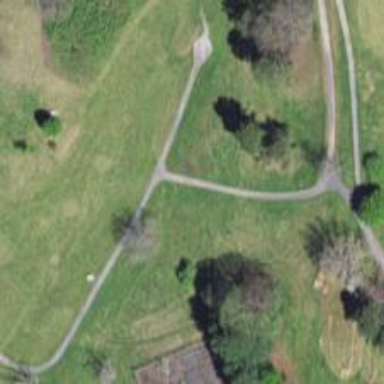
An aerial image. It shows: Service road designated as golf cart path.